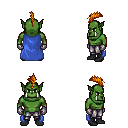
a pixel art fantasy rpg character, male body template, orc, green skin, blue cape, metal pants, dark blonde mohawk hairstyle, metal gloves, black shoes, four views (front, back, left, right), 2x2 character sprite sheet, small pixel art, hard edges, no anti-aliasing